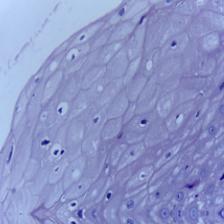
Diagnosis: Normal